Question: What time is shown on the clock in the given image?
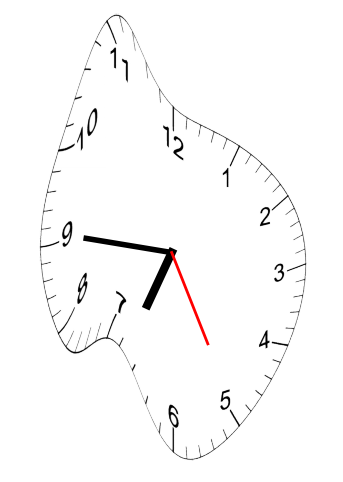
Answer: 06:45:25